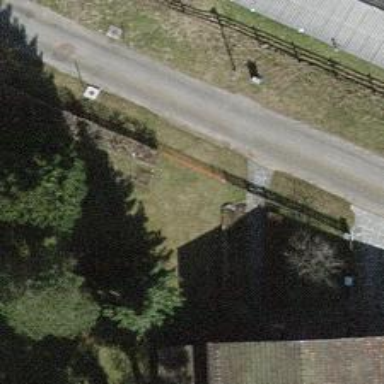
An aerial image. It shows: Fence.